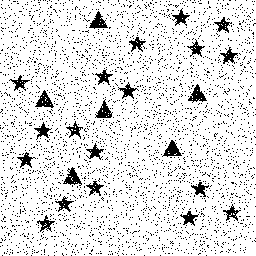
Squares: 0
Triangles: 6
Stars: 18
Total shapes: 24